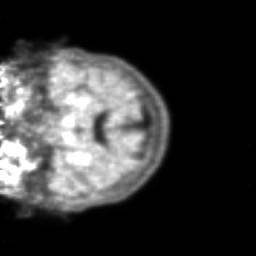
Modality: PET
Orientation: coronal
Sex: female
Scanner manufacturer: ge